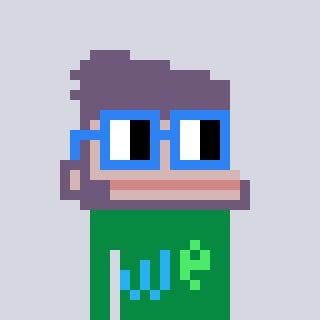
a pixel art character with square blue glasses, a ape-shaped head and a green-colored body on a cool background